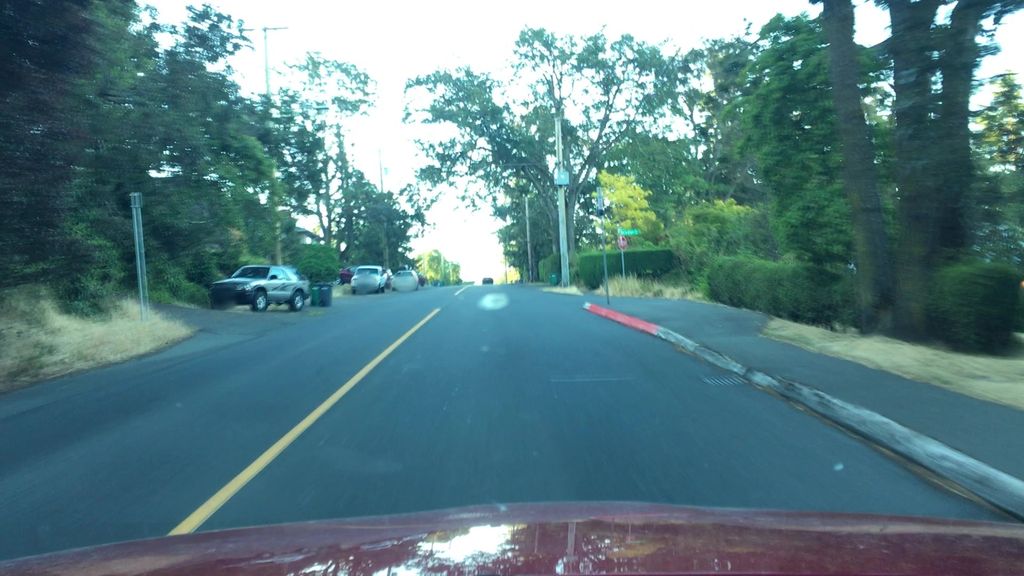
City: victoria